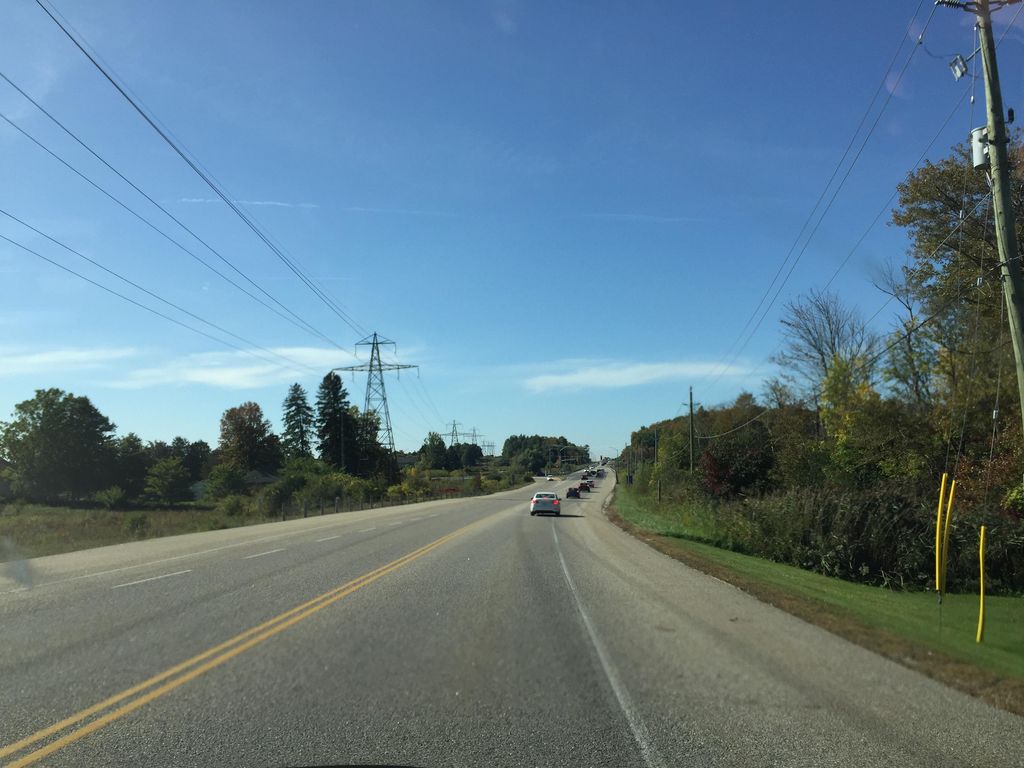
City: kitchener-waterloo